Field crop: maize
Growth stage: 2
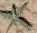
Species: atriplex